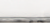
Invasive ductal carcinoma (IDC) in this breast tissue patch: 0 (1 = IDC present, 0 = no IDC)